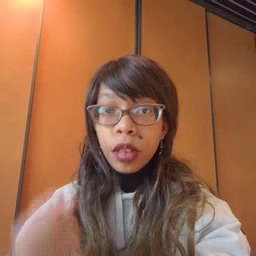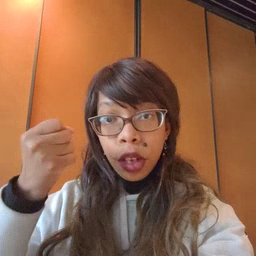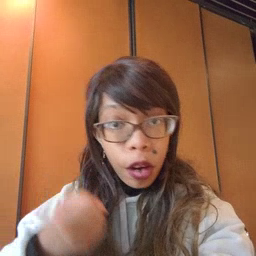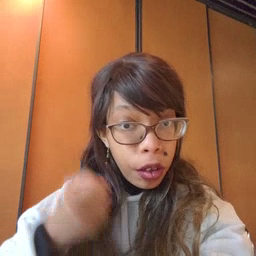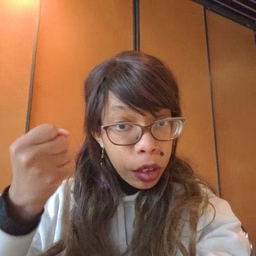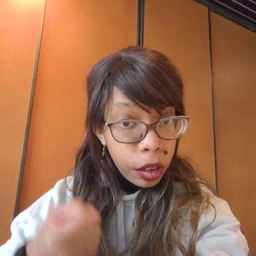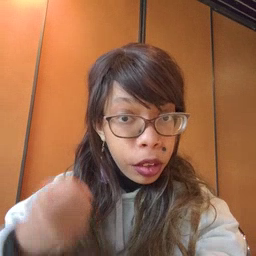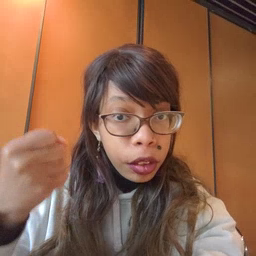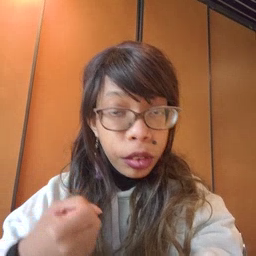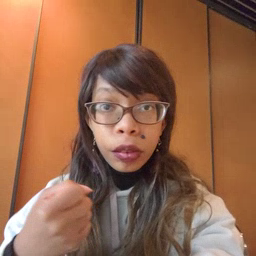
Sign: car